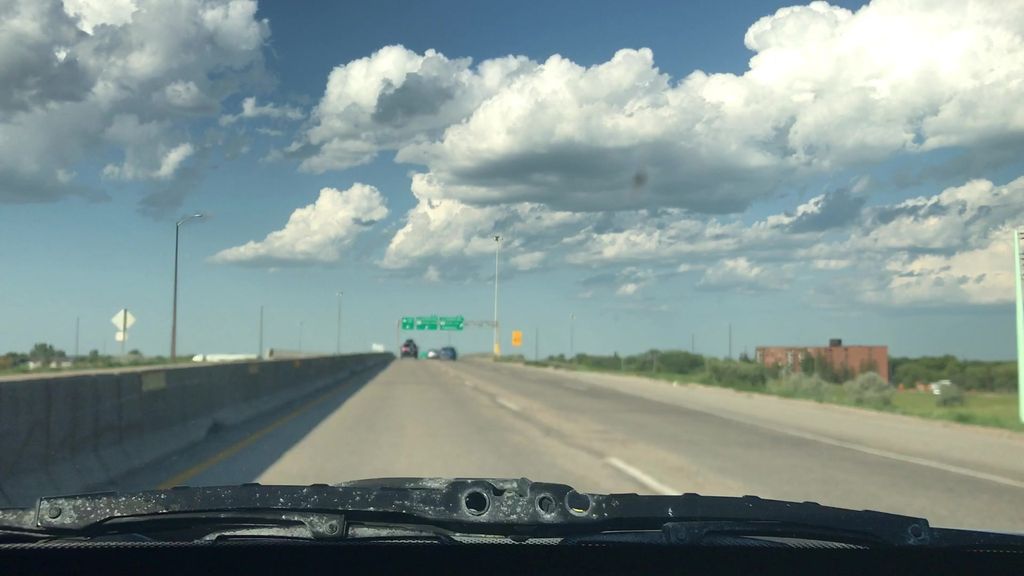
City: winnipeg